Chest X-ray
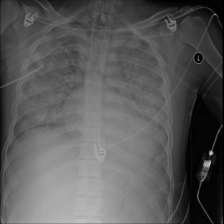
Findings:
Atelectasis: negative
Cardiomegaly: negative
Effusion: negative
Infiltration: positive
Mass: negative
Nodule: negative
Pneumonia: negative
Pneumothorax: negative
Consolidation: negative
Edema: negative
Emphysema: negative
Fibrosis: negative
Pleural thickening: negative
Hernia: negative